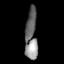
Tissue: lung
Cell type: Endothelial cells
Senescence score: 0.5641
Nuclear area (px): 595
Mean DAPI intensity: 120.926